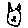
Label: cat